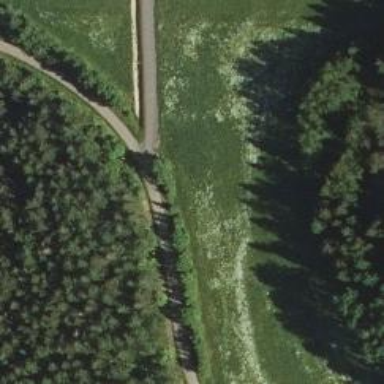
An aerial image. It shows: Path.